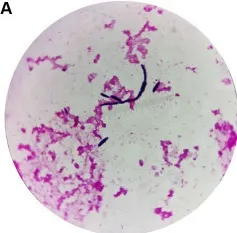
Morphological characteristics of Fusarium solani. (A) After 4 days of blood cultivation, oval fungal spores could be observed by microscope after Gram staining (magnification 10 x 100).
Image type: pathology (gram)